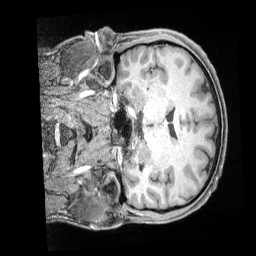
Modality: T1w
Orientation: coronal
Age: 35
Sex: male
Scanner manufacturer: siemens
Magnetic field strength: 3 T
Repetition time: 2 s
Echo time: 0.00211 s